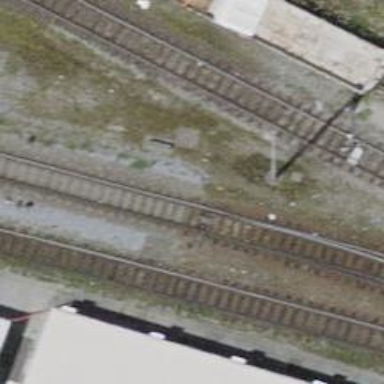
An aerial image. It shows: Single-track railway yard.